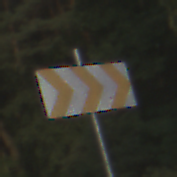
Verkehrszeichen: RichtungstafelnInKurvenGrossLinks
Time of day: SunriseSunset
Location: Outdoor (Nature)
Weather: PartlyCloudy
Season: NotSpecified
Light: Natural